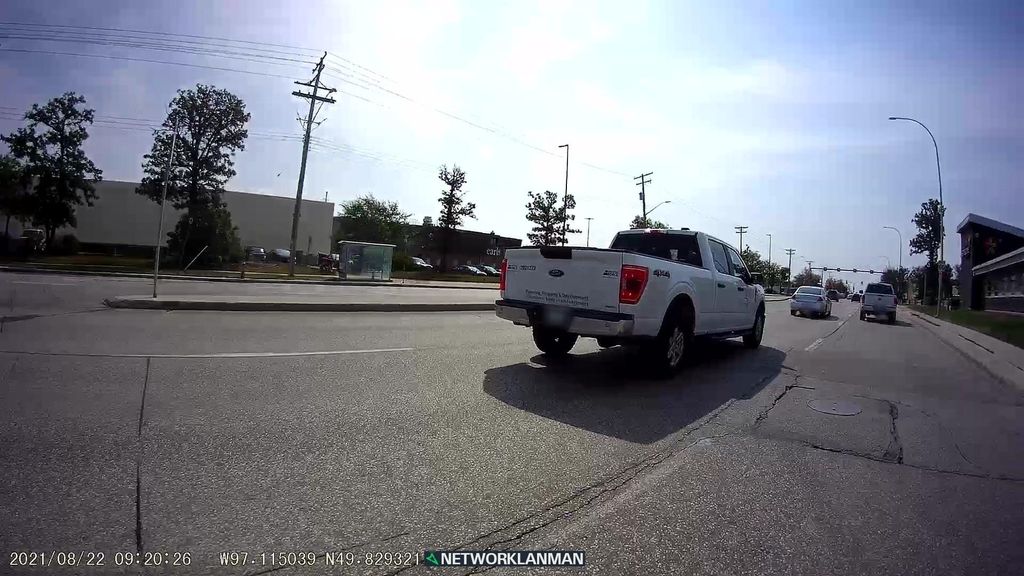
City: winnipeg